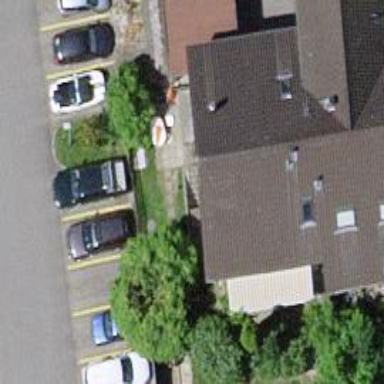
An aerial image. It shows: Street-side parking area.